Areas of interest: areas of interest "Hundred Ornaments City"
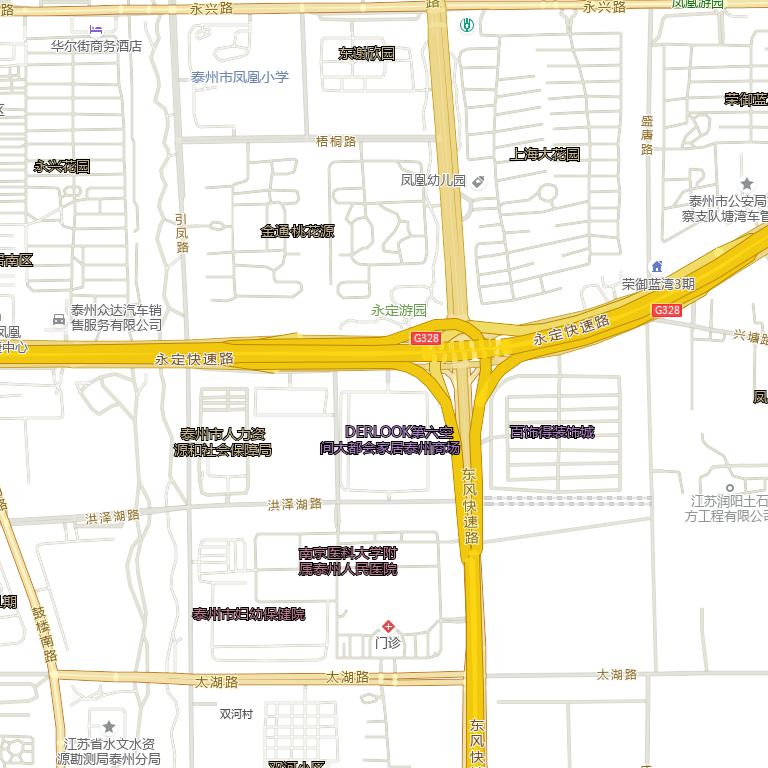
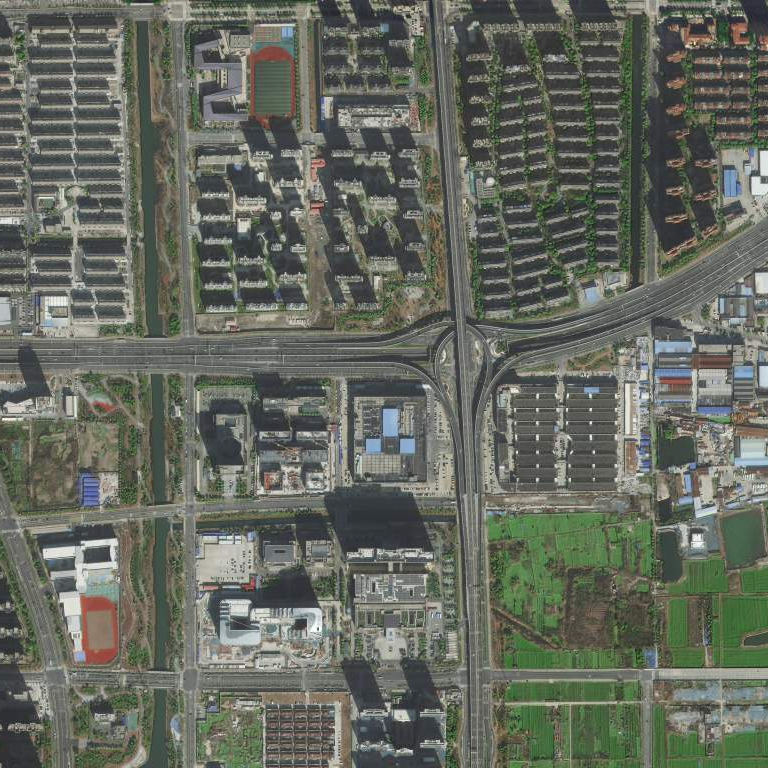